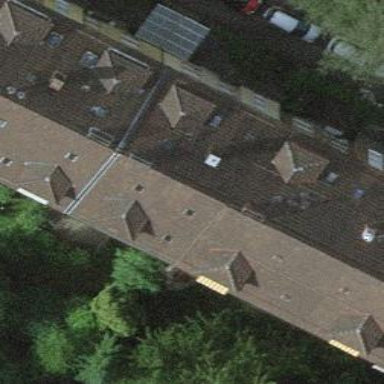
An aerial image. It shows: Residential building with hipped roof.